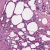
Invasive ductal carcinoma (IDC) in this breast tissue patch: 1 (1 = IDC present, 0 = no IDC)